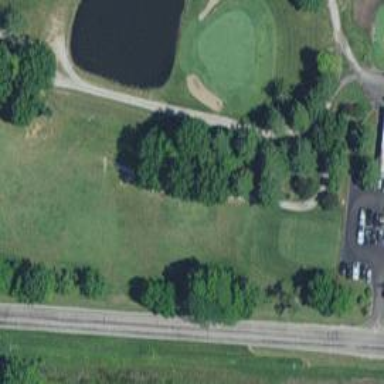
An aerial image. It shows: Golf tee.